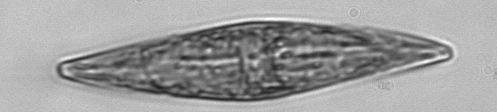
Label: Pleurosigma